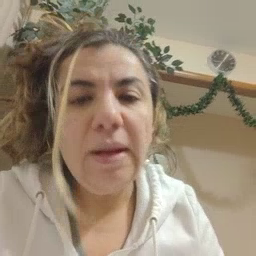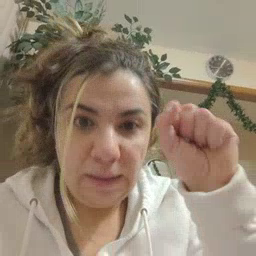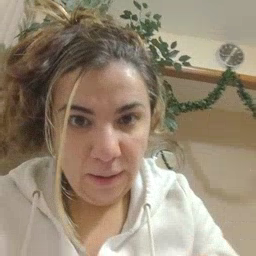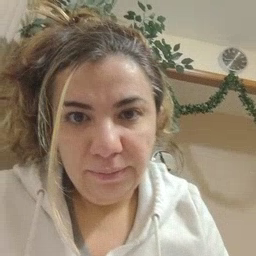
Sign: can